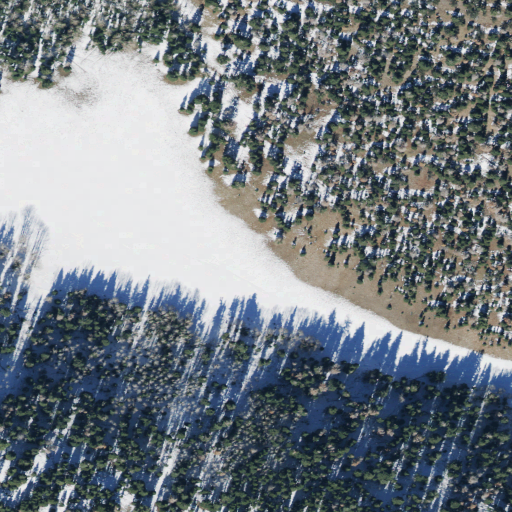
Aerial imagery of plain(s) in Utah named Little Flat containing evergreen forest, shrub, and mixed forest